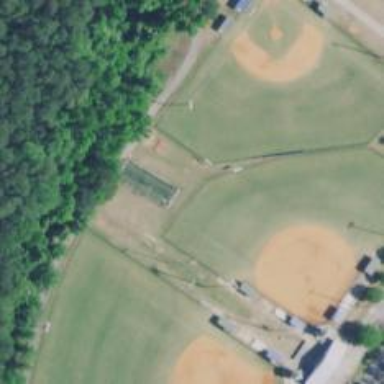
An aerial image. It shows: Baseball pitch for leisure land.